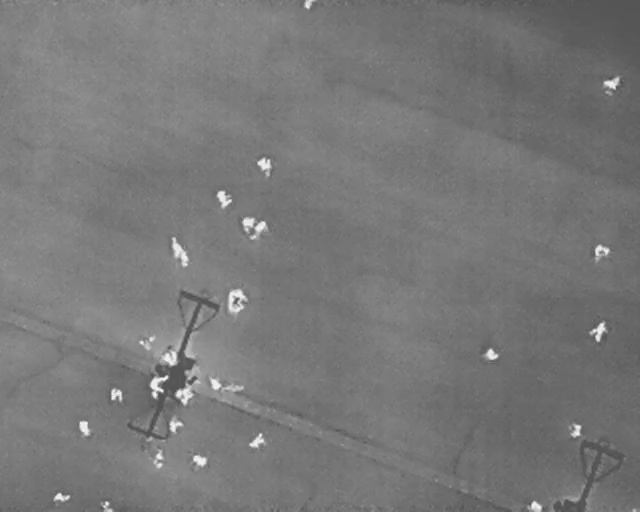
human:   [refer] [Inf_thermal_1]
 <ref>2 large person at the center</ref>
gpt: <box>[[39, 31, 42, 34, 2], [34, 56, 39, 60, 2]]</box>

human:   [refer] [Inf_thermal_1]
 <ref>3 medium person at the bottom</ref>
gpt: <box>[[32, 73, 34, 76, 2], [29, 87, 32, 91, 2], [39, 84, 41, 87, 136]]</box>

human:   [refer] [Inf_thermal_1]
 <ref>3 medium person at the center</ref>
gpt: <box>[[33, 37, 36, 40, 164], [37, 42, 40, 44, 2], [38, 43, 42, 46, 37]]</box>

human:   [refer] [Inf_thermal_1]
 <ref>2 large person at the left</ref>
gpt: <box>[[25, 47, 30, 50, 155], [24, 67, 27, 71, 2]]</box>

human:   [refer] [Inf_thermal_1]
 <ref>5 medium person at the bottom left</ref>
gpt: <box>[[16, 75, 19, 78, 2], [11, 82, 14, 85, 2], [23, 88, 26, 91, 2], [26, 81, 28, 84, 2], [8, 95, 10, 99, 2]]</box>

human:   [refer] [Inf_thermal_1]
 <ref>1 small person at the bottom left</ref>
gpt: <box>[[15, 97, 17, 100, 2]]</box>

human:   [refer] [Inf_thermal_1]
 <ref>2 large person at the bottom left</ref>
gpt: <box>[[22, 73, 26, 77, 2], [27, 75, 30, 79, 2]]</box>

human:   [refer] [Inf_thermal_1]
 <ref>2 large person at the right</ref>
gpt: <box>[[92, 47, 96, 50, 2], [91, 62, 95, 66, 7]]</box>

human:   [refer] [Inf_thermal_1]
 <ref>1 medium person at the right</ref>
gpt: <box>[[75, 67, 77, 70, 2]]</box>

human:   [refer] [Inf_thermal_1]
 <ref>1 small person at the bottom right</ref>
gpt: <box>[[82, 97, 84, 100, 2]]</box>